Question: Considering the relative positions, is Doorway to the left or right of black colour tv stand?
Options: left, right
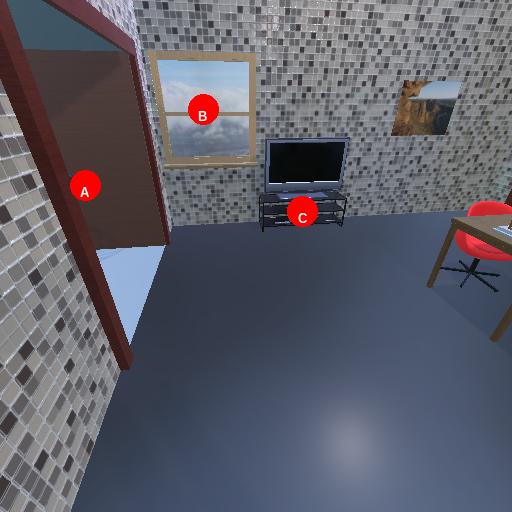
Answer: left